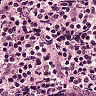
Metastatic tissue present: no